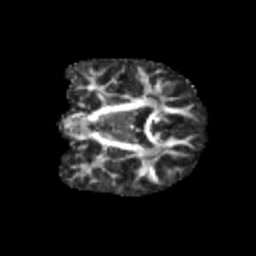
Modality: FA
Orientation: coronal
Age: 9
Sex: male
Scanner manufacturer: siemens
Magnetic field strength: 3 T
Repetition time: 3.8 s
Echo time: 0.07 s